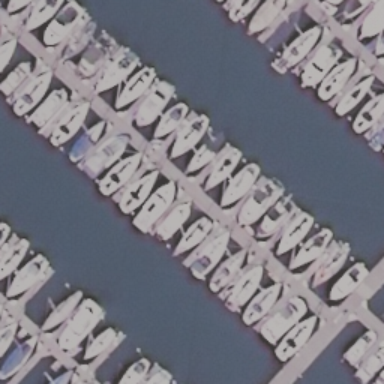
Lots of boats docked at the harbor and the boats are closed to each other .